Field crop: tomato
Growth stage: 1
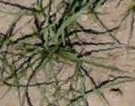
Species: cyperus